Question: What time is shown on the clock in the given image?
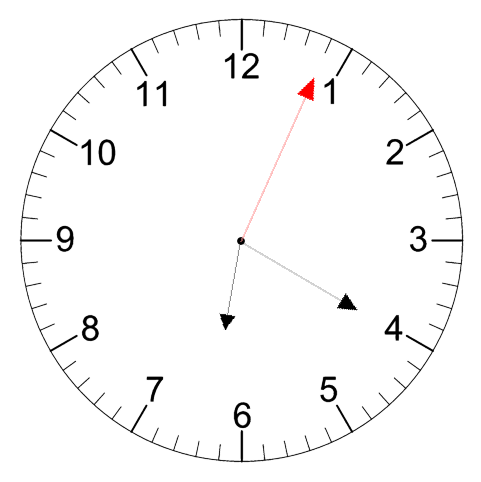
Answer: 06:20:04